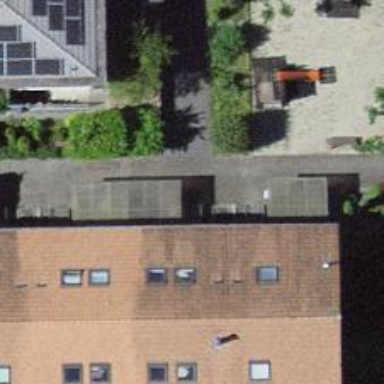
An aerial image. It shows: Path with paving stones surface with 30% coverage.